Question: I have a table in my DB like:

I want to fill the 'select' tag with the 'MainTab' items using the 'Html.DropDownListFor()' extension.
The hardest part is, I want these items to be a 'string' like 'TabA_Name/TabB_Name/TabC_Name' How can I do this ?
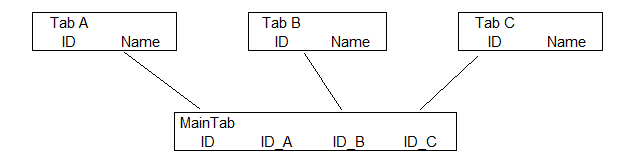
Answer: Use View Model for the page that you have dropdownlist. For instance,
'''
public class MyViewModel
{
/* You will keep all your dropdownlist items here */
public IEnumerable<SelectListItem> Items { get; set; }
/* The selected value of dropdown will be here, when it is posted back */
public String DropDownListResult { get; set; }
}
'''
In your controller where you return view model to view, fill the list and return that model.
'''
public ActionResult Create()
{
/* Create viewmodel and fill the list */
var model = new MyViewModel();
// TODO : Select all data from MainTab to variable. Sth like below.
var data= unitOfWork.Reposityory.GetAll();
/* Foreach of the MainTab entity create a SelectListItem */
var dropDownListData = data.Select().(x = > new SelectListItem
{
/* Value of SelectListItem is the pk of MainTab entity. */
Value = x.MainTabID,
/* This is the string you want to display in dropdown */
Text = x.TabA.Name + "/" + x.TabB.Name + "/" + x.TabC.Name
});
model.Items = new SelectList(dropdownListData, "Value", "Text");
return View(model);
}
'''
This is your view.
'''
/* Make your view strongly typed via your view model */
@model MyNamespace.MyViewModel
/* Define your dropdown such that the selected value is binded back to
* DropDownListResult propery in your view model */
@Html.DropDownListFor(m => m.DropDownListResult, Model.Items)
'''
When you post your view back to controller, your view model should have 'DropDownListResult that is filled with the selected dropdownlist item.'